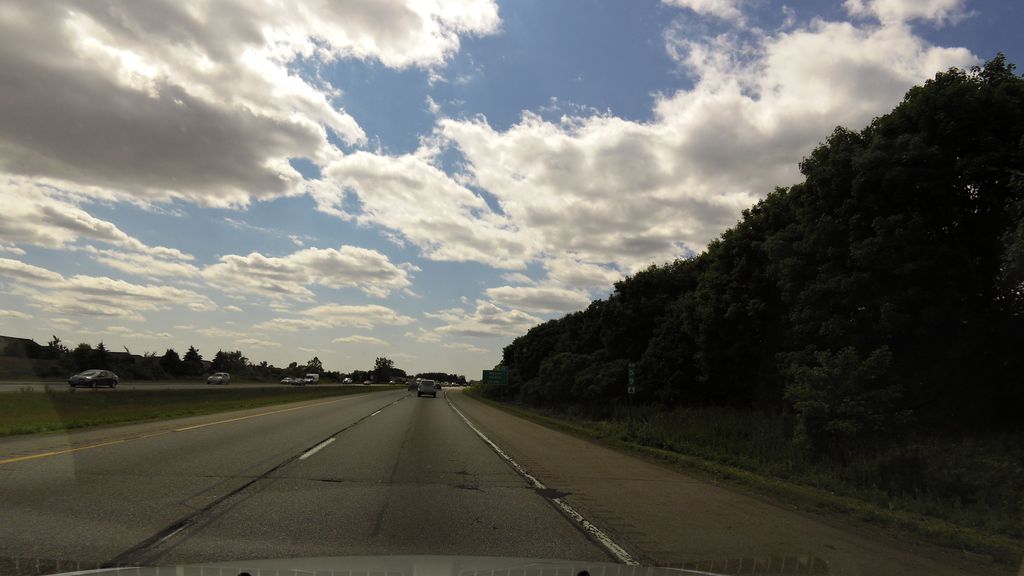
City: hamilton